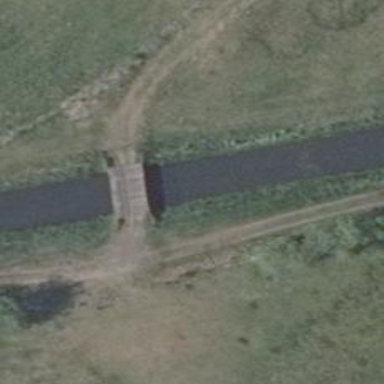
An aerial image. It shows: Track road going over bridge with grade1 tracktype.